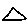
Label: triangle